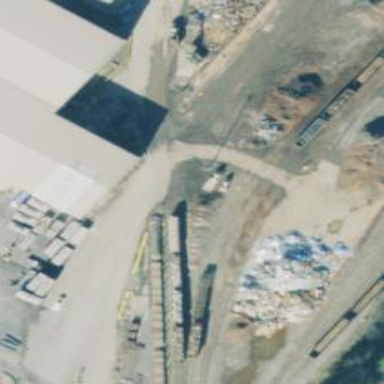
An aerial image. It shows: Railway spur service.